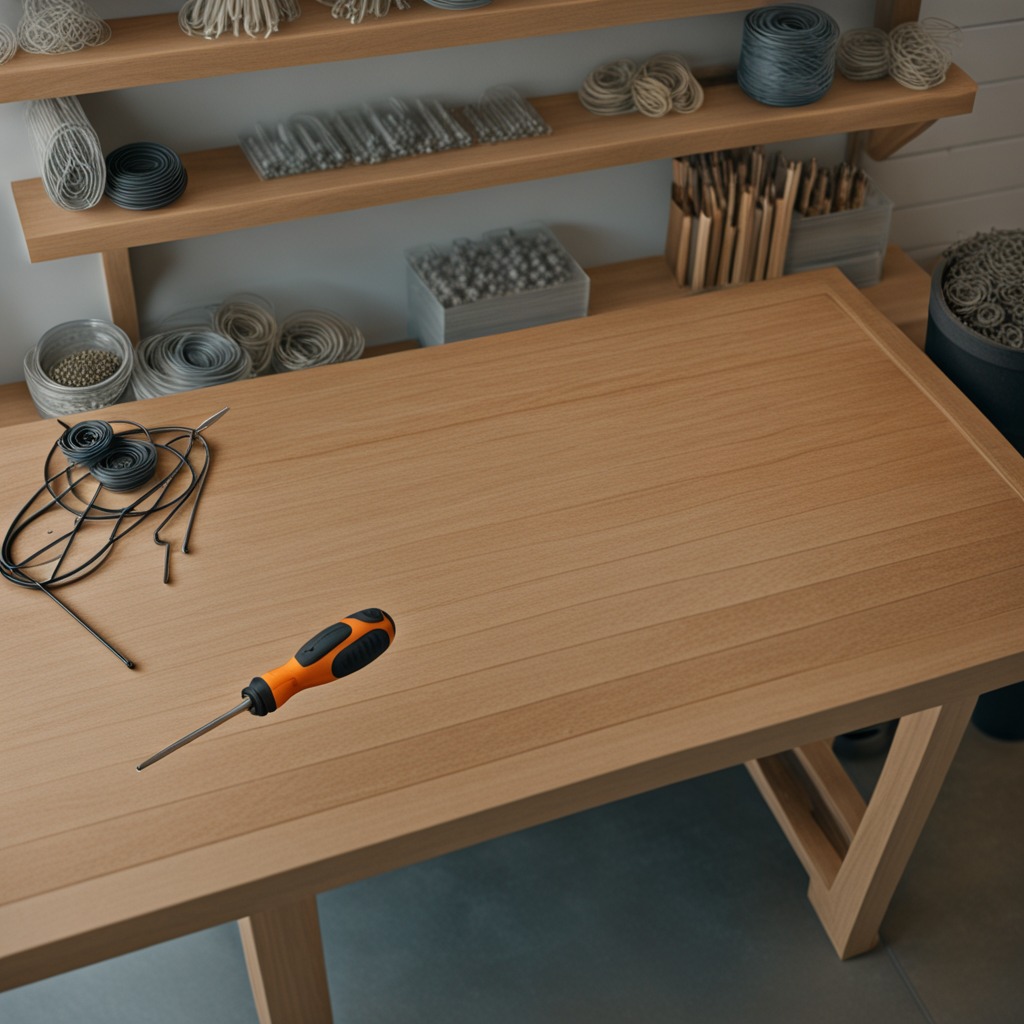
A screwdriver lying on a workbench inside a coastal fishing gear workshop